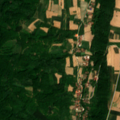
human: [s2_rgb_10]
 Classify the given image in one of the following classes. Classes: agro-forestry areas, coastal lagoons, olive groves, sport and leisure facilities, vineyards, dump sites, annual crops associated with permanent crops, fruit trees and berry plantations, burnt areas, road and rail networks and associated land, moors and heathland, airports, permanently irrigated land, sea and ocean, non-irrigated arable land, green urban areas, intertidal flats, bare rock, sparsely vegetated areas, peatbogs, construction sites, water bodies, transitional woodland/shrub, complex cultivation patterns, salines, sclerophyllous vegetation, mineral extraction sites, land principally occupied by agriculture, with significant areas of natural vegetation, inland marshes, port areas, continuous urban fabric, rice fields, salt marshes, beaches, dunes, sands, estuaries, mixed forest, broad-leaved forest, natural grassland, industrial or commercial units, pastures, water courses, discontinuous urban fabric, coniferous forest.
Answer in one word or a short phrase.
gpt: non-irrigated arable land, complex cultivation patterns, broad-leaved forest